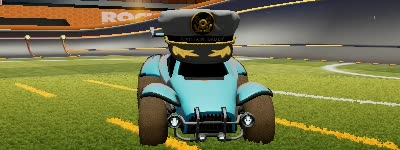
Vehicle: octane